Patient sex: M
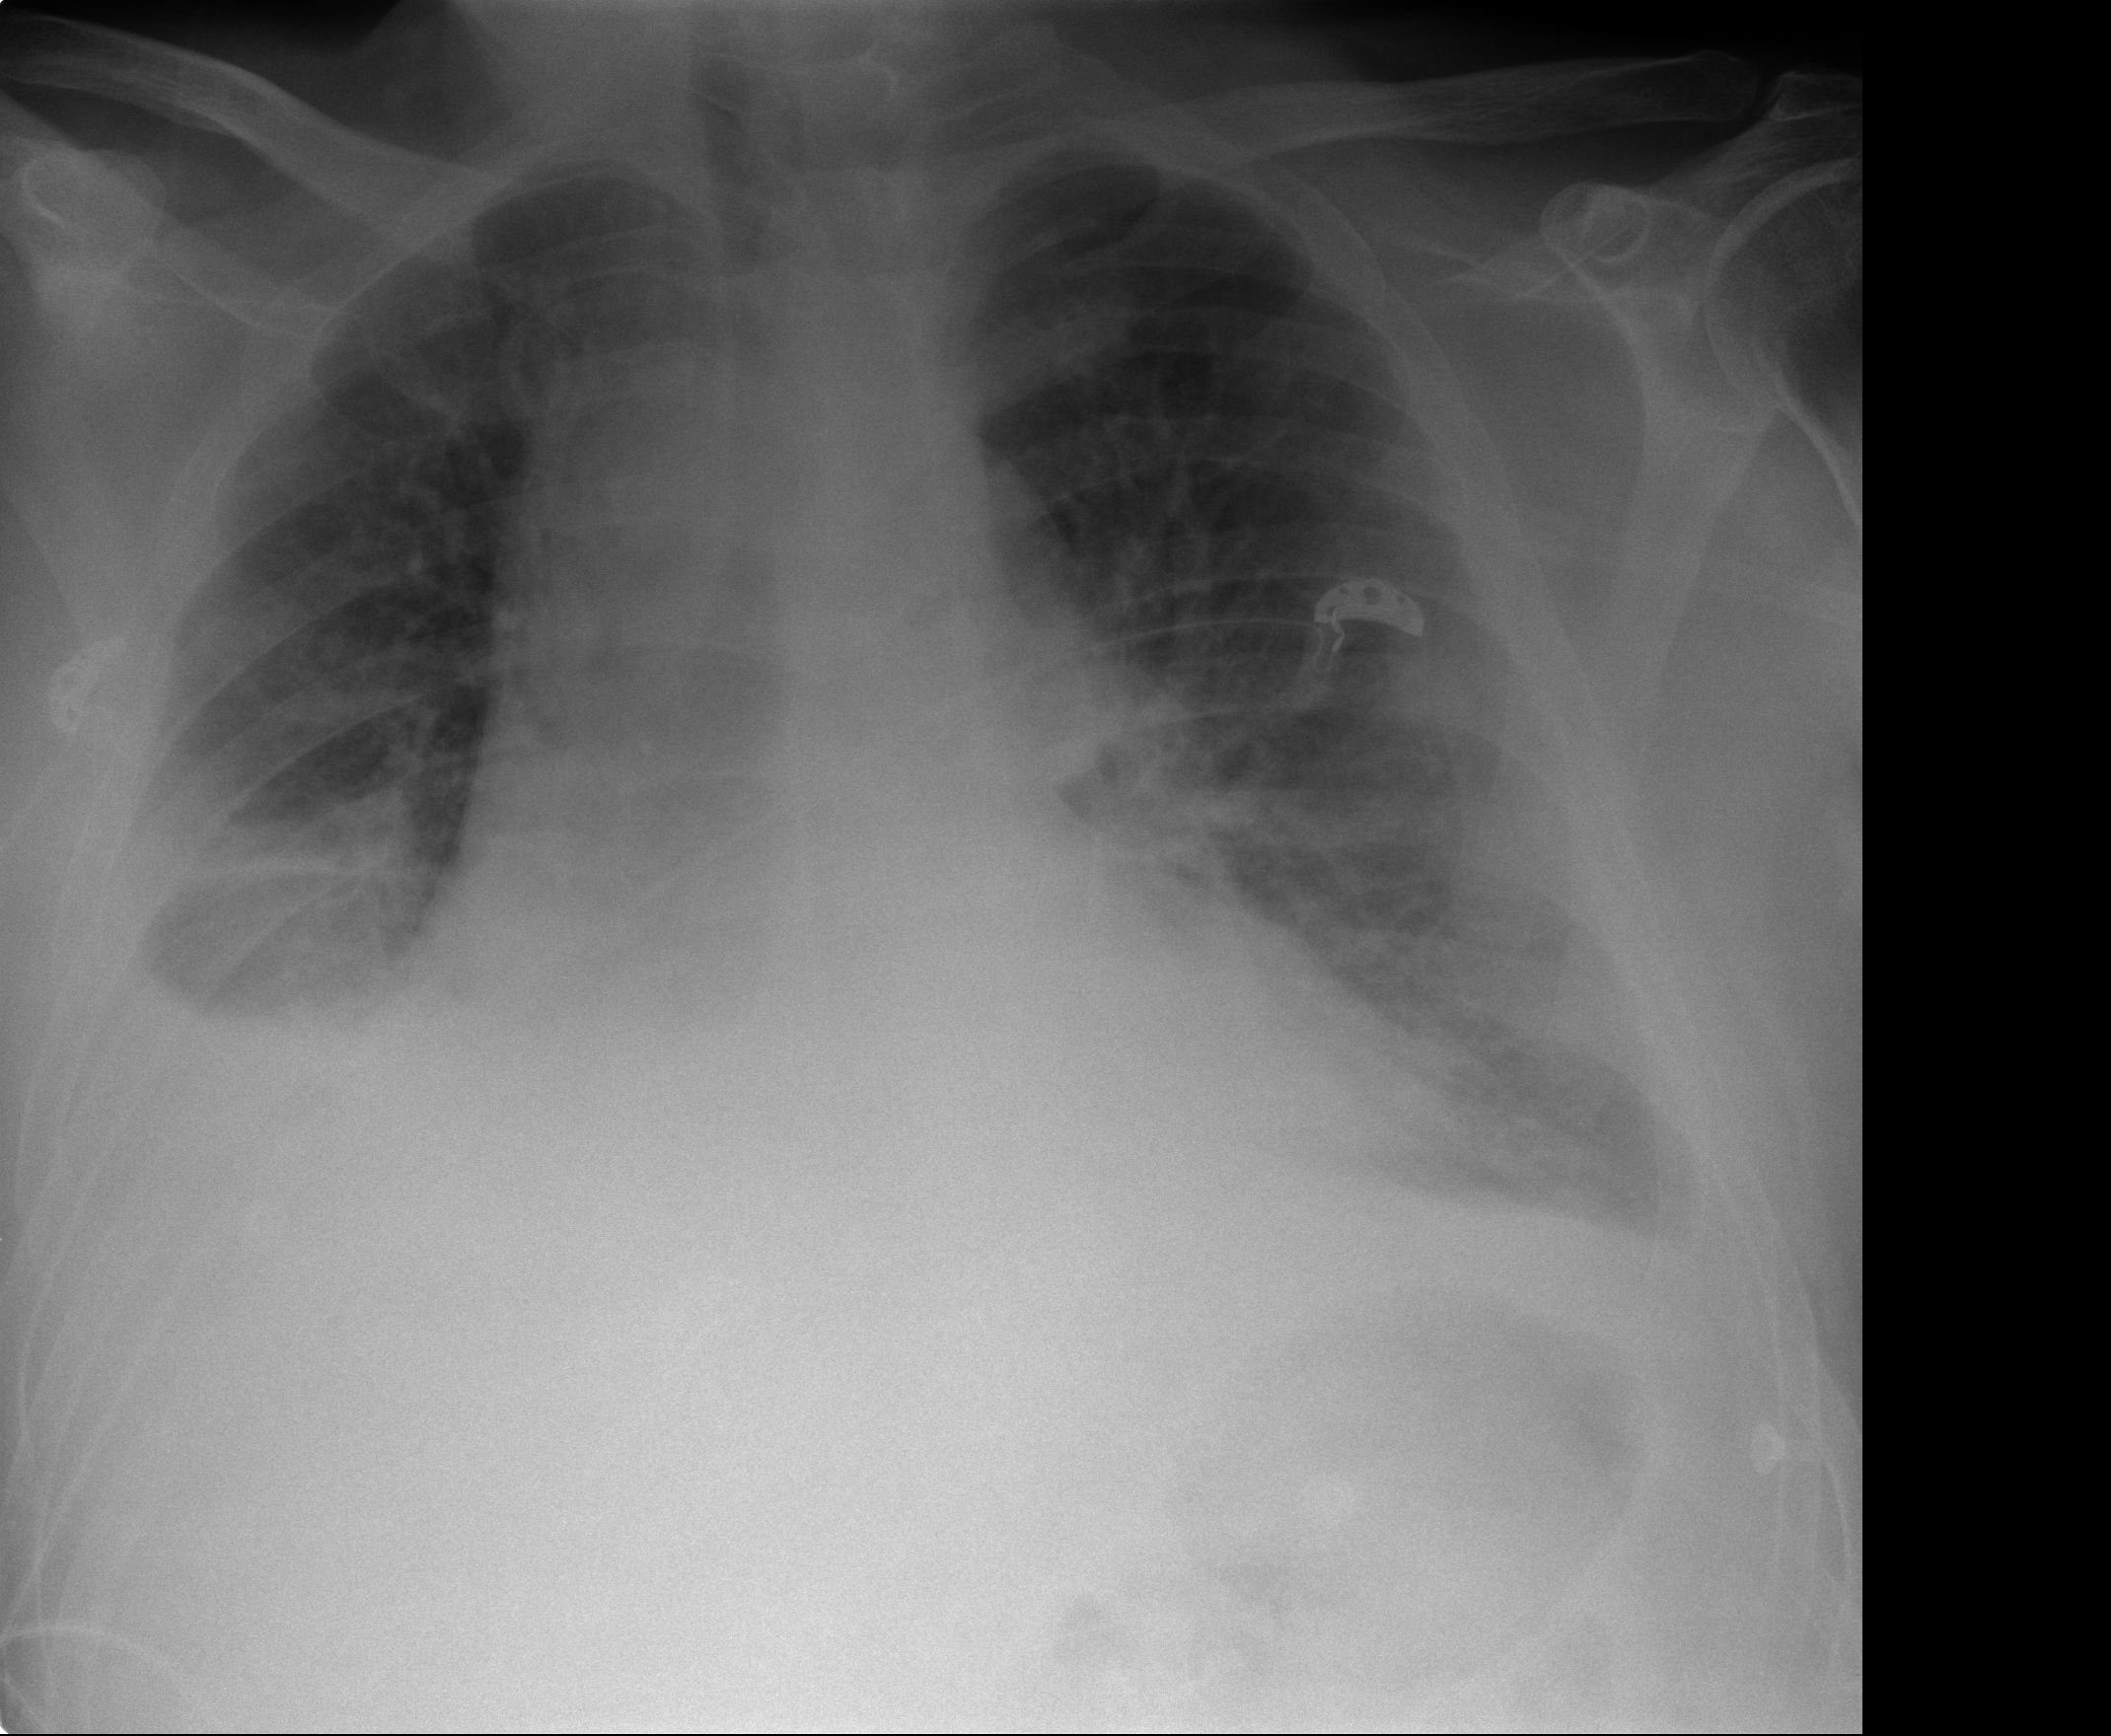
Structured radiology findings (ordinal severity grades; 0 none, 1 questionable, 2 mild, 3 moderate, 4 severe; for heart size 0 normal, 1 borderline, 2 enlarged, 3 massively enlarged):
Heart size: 2
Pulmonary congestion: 2
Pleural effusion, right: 3
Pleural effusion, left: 2
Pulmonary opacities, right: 0
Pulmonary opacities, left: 1
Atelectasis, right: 3
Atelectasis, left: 2